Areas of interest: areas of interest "Lanxi City Library"
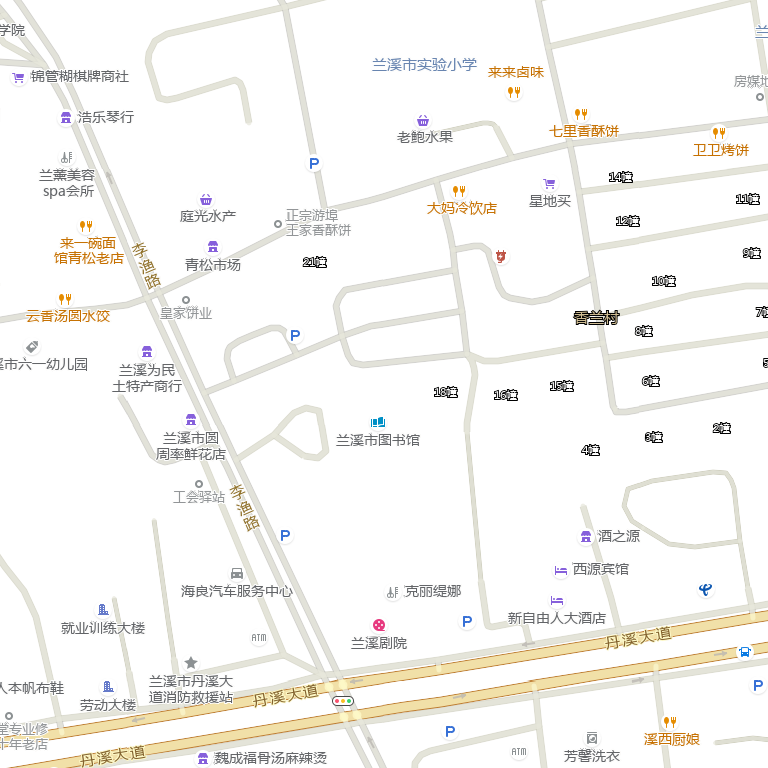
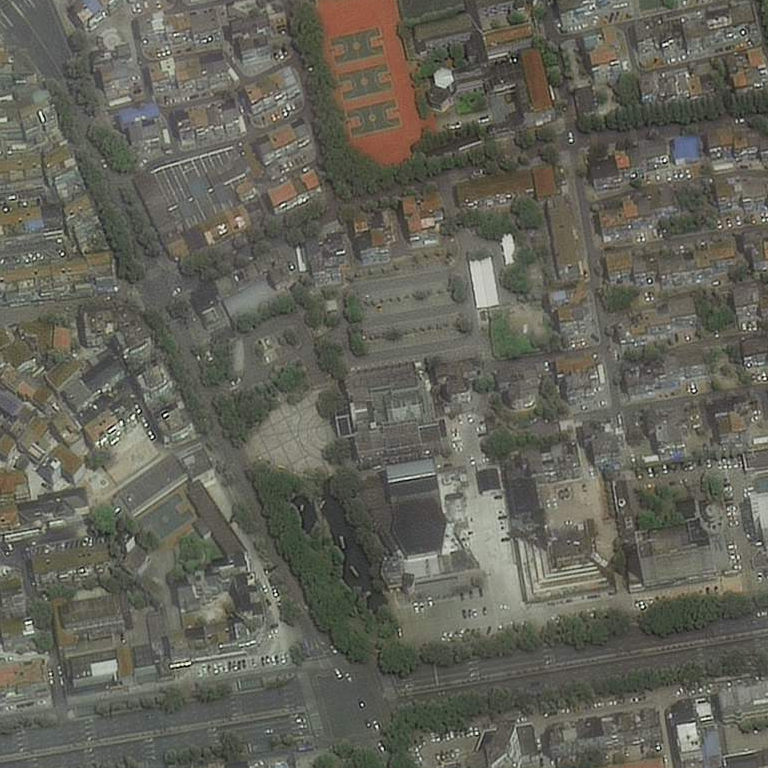